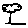
Label: tree